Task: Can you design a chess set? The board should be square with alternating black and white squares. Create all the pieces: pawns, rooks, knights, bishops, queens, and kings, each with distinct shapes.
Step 2969:
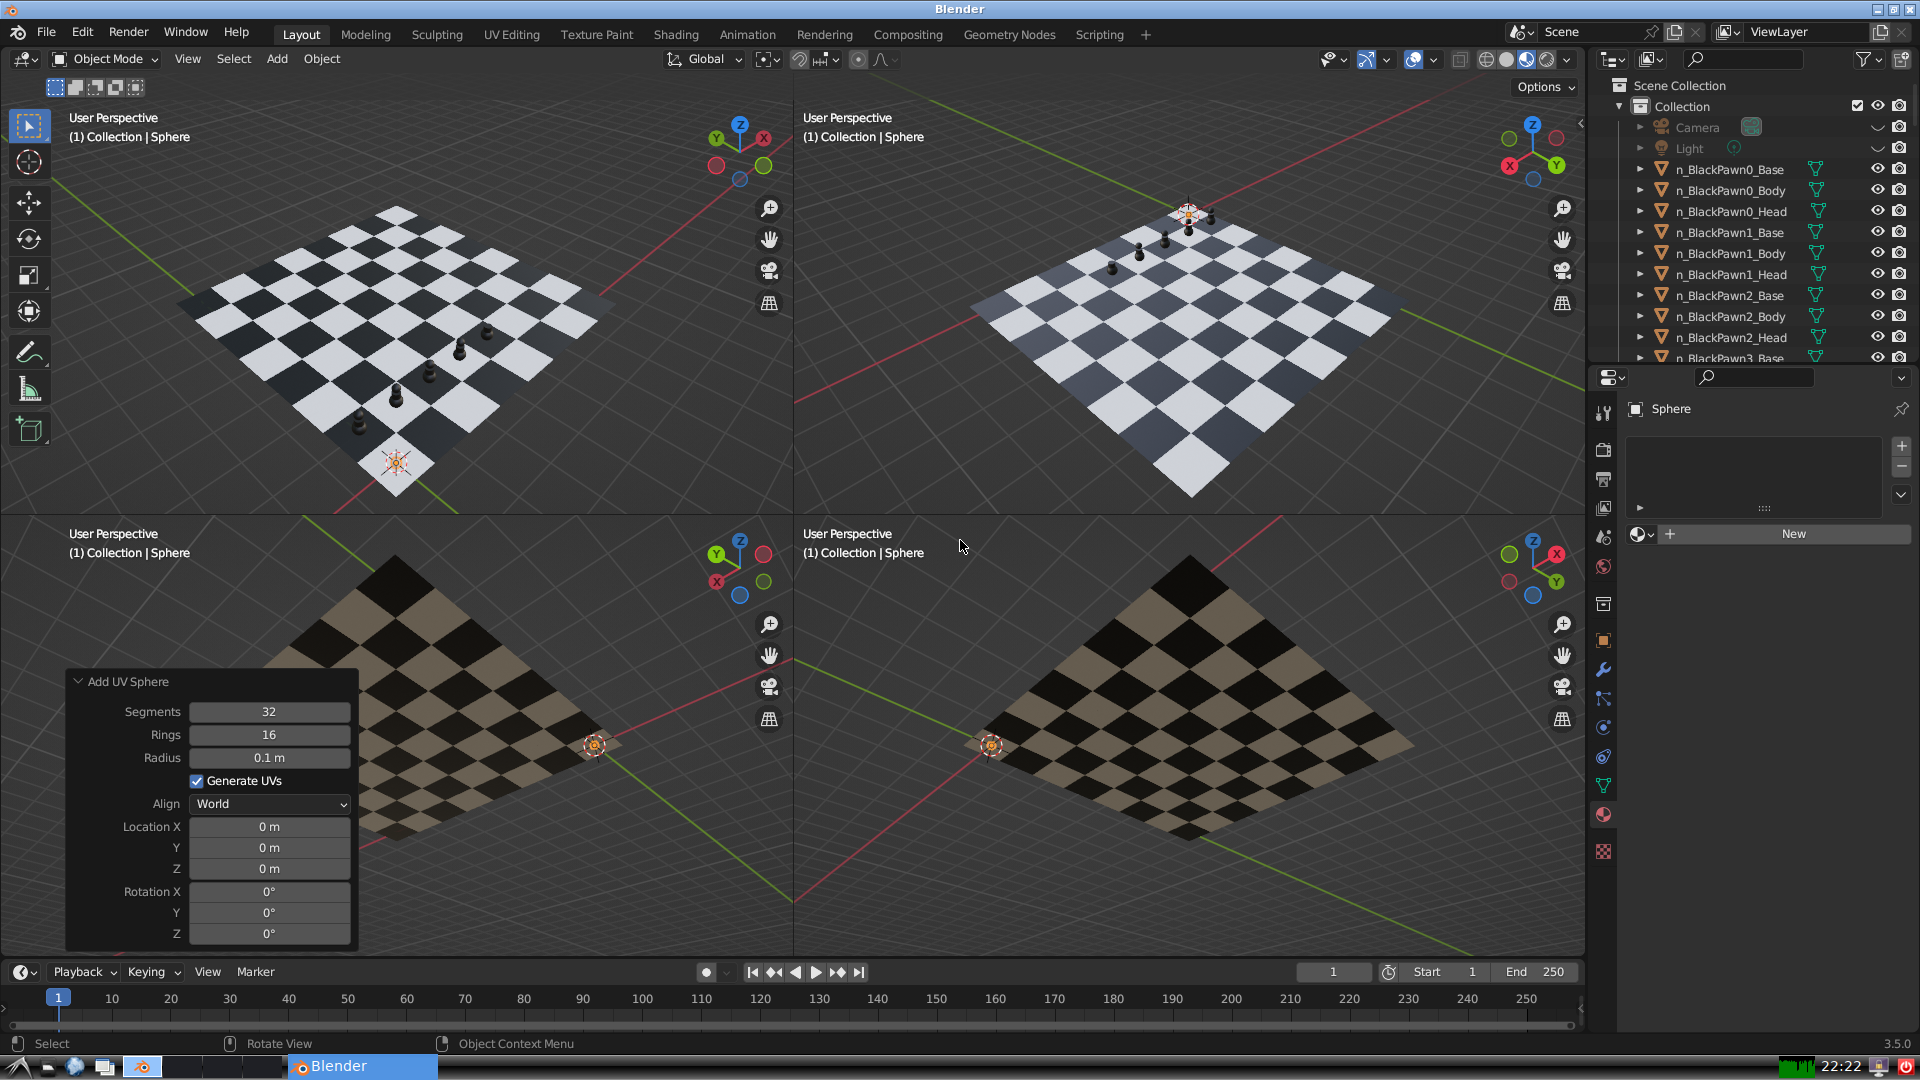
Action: {"key_press": ['Ctrl, Home']}